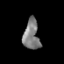
Tissue: prostate
Cell type: Endothelial cells
Senescence score: 0.3602
Nuclear area (px): 473
Mean DAPI intensity: 125.649